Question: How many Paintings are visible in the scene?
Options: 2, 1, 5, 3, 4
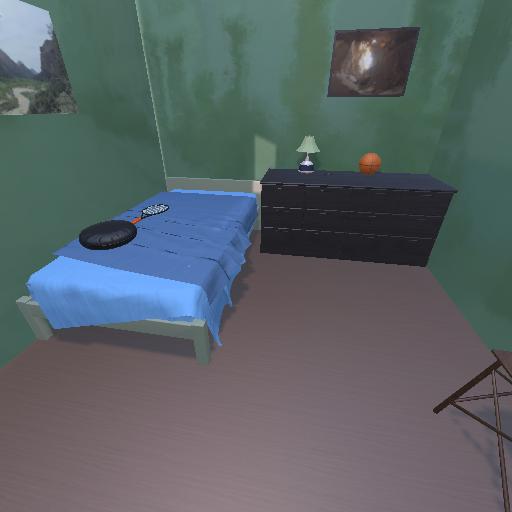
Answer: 2